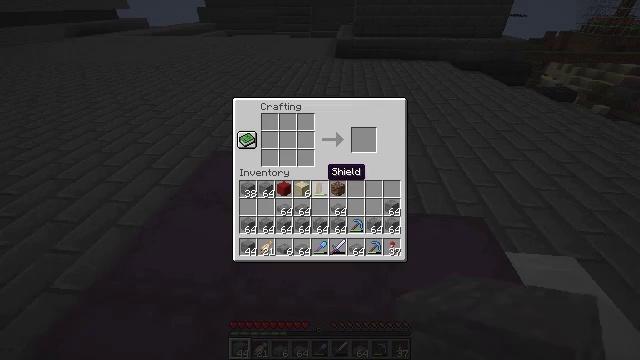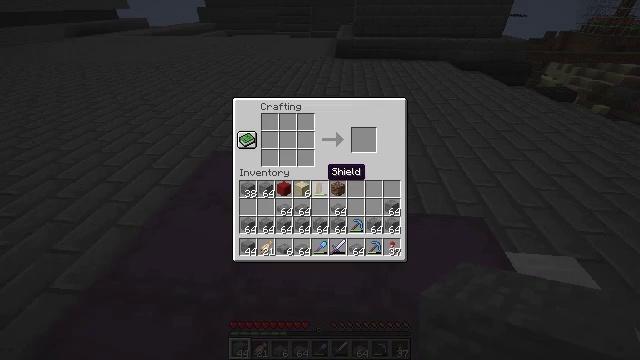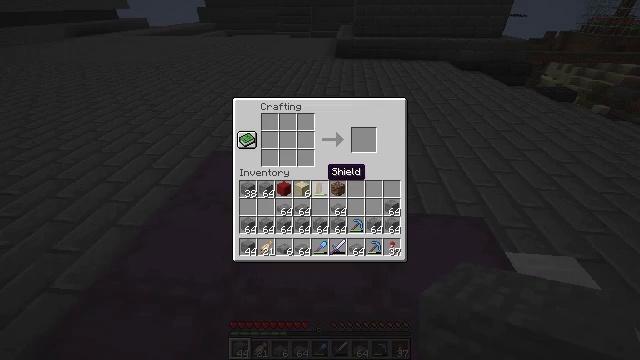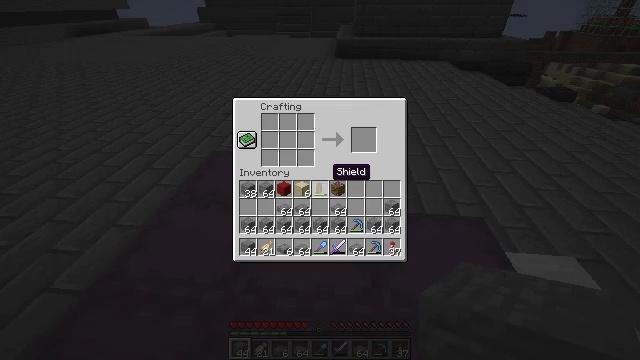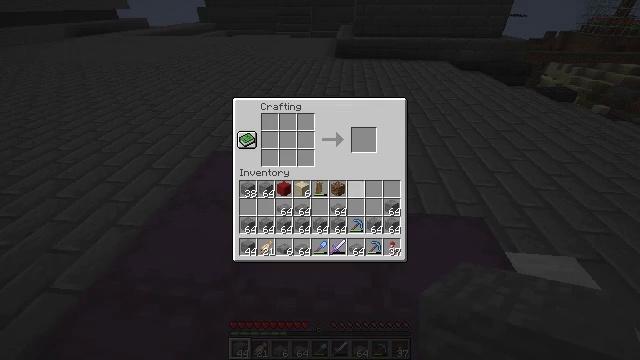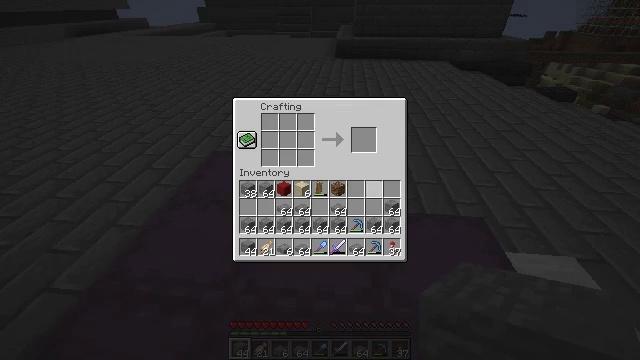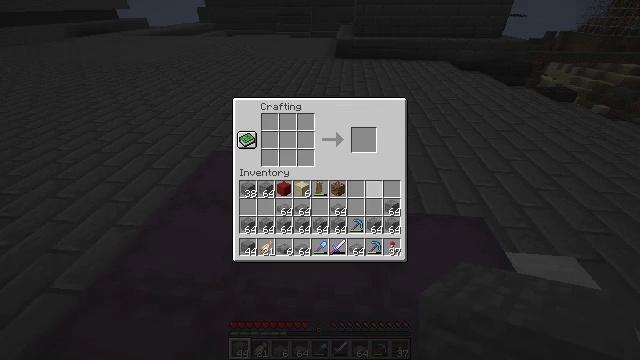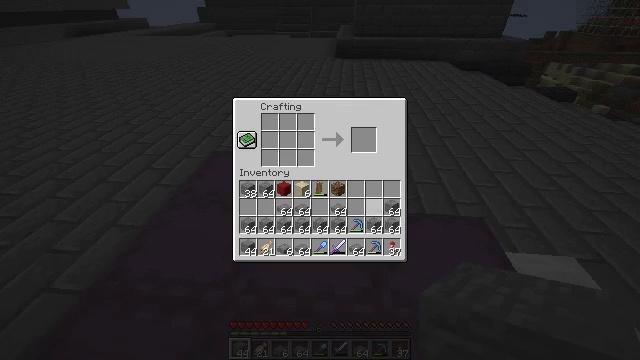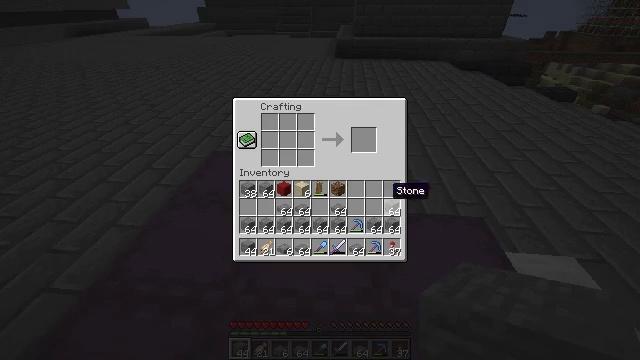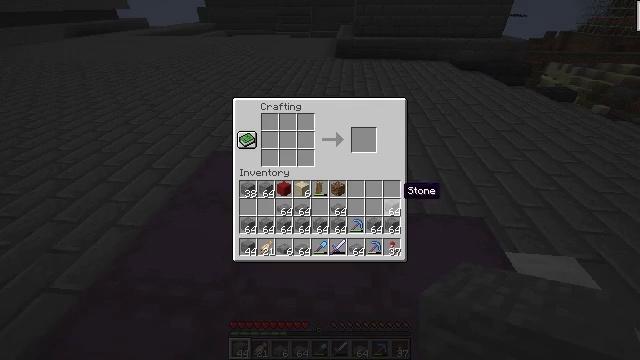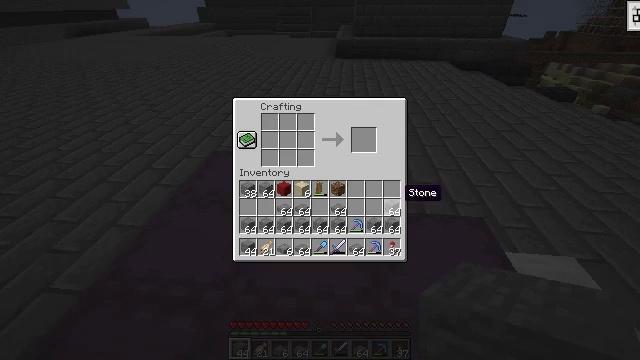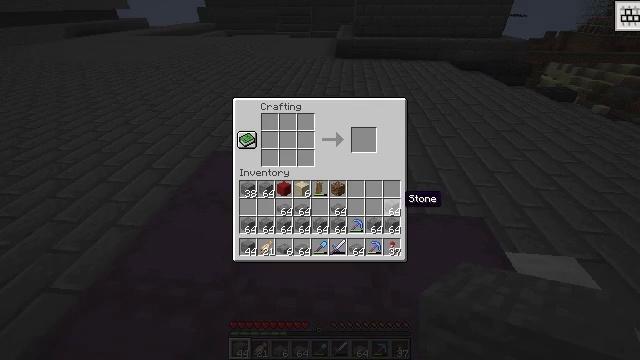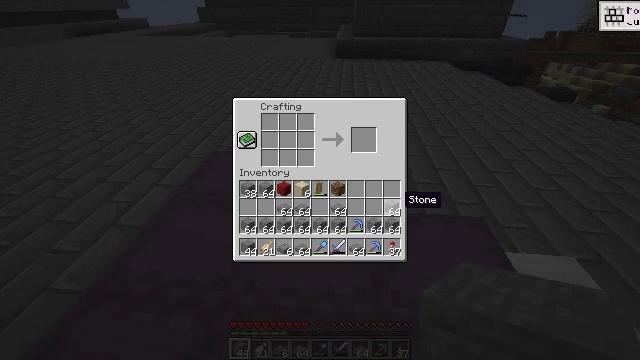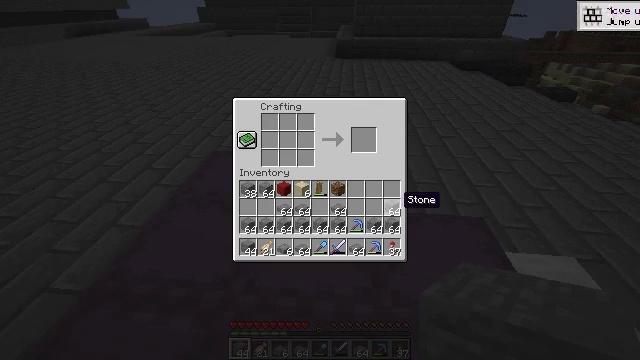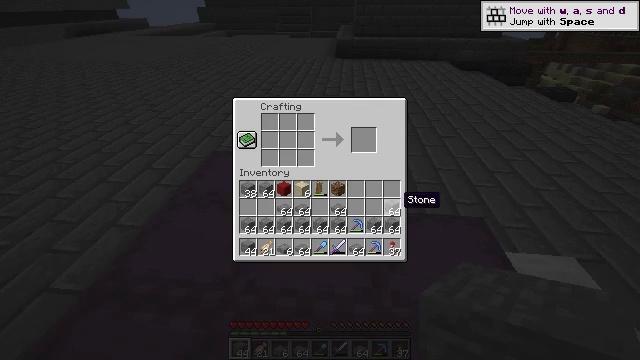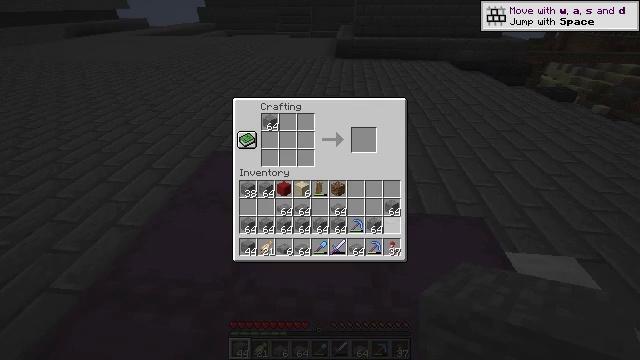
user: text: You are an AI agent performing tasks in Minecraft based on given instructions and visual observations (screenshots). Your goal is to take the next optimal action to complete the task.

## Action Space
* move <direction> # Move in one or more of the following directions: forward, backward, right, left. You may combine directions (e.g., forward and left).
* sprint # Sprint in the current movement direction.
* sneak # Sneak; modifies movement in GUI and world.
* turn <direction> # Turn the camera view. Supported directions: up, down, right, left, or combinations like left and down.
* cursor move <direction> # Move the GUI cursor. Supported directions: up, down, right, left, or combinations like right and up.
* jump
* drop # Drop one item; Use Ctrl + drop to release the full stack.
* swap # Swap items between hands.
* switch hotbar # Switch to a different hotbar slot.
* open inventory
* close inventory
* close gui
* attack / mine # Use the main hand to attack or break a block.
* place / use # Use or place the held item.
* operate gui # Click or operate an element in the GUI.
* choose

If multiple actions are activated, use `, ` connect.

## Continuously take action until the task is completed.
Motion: motion action
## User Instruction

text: Get a stone slab by crafting it.
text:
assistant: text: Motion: no_op
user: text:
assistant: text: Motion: no_op
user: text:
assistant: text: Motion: no_op
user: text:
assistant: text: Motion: cursor move right
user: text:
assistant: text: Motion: cursor move right
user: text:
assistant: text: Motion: cursor move down
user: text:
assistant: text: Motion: no_op
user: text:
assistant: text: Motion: cursor move right
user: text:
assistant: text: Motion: cursor move right
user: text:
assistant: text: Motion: no_op
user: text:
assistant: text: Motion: no_op
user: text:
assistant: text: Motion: no_op
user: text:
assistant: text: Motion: sneak
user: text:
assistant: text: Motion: sneak
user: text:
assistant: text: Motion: sneak, cursor move down, choose
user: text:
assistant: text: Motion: sneak, choose
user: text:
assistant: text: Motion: sneak
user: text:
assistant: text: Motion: sneak
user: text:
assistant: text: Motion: sneak
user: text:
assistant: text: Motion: sneak, cursor move left
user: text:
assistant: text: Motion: sneak
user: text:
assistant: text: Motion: sneak, choose
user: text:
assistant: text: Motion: sneak, choose
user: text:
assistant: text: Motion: sneak, cursor move right and up
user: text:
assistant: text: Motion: sneak
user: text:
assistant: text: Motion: sneak
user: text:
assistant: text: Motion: sneak, choose
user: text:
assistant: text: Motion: sneak, choose
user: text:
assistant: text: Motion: sneak
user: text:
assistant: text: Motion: sneak, cursor move up